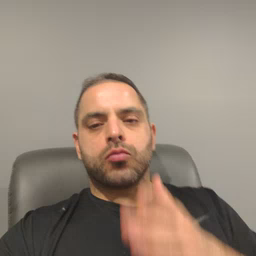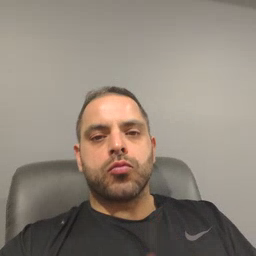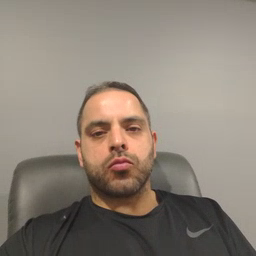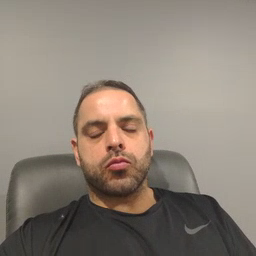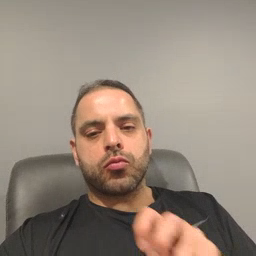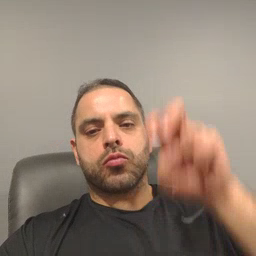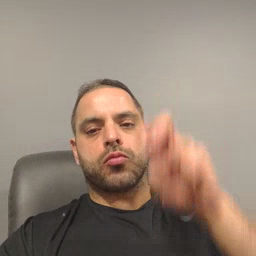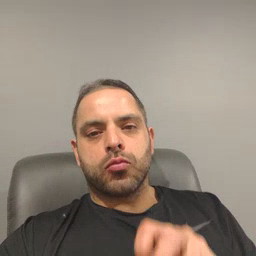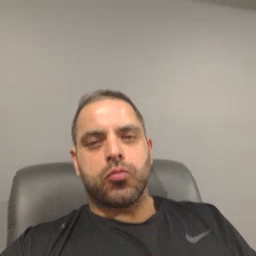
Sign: jump